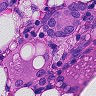
Metastatic tissue present: yes